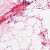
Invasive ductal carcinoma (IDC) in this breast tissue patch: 0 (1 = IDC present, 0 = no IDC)